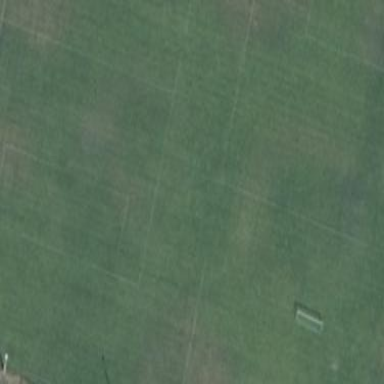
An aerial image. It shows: Soccer pitch for leisureland activities.